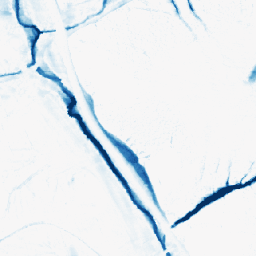
Category: morphological
Decomposition family: morphological_ellipse
Decomposition parameters: operation: closing
width: 10
height: 20
Upsampling method: area
Upsampling parameters: scale: 4
Upsampling scale: 4